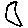
Label: moon